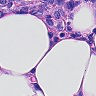
Metastatic tissue present: yes